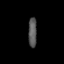
Tissue: prostate
Cell type: Fibroblasts
Senescence score: 0.8604
Nuclear area (px): 247
Mean DAPI intensity: 87.045